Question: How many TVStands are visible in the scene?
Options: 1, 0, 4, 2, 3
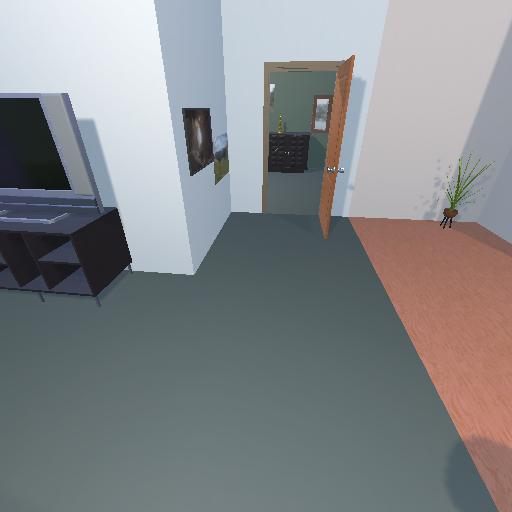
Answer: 1